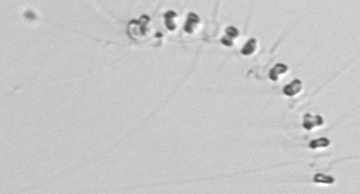
Label: Chaetoceros_socialis